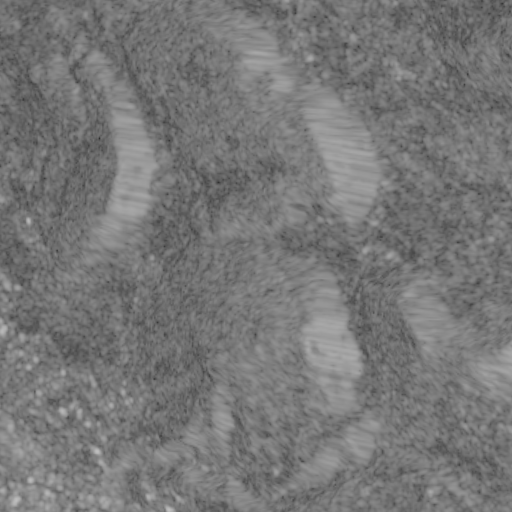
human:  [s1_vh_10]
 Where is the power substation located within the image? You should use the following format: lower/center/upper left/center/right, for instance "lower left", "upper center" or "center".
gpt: The power substation is located in the center right of the image.
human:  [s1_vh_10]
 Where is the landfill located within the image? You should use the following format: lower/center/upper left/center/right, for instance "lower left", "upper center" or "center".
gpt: There is no landfill in the image.

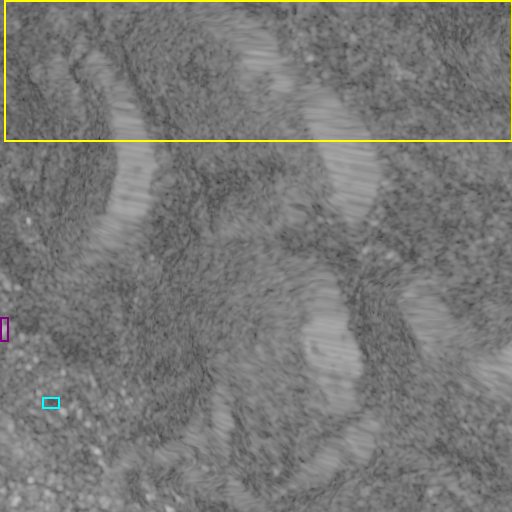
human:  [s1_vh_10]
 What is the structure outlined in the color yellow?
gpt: The structure outlined in yellow is a crop field.
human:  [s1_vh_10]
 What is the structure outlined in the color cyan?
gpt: The structure outlined in cyan is a park.
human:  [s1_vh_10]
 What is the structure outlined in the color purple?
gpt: The structure outlined in purple is a parking lot.
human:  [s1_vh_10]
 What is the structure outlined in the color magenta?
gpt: There is no magenta outline.